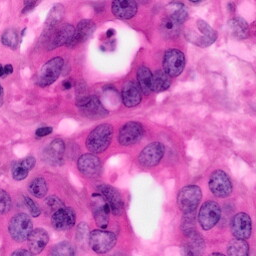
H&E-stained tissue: Pancreatic